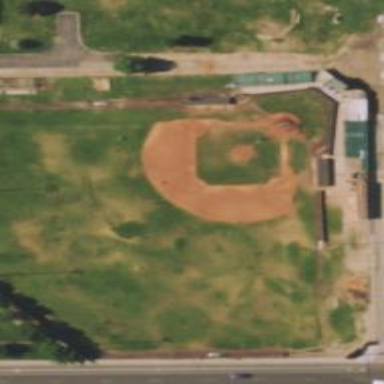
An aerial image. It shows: Baseball pitch for leisure and sports activities.